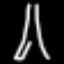
Label: The Eiffel Tower